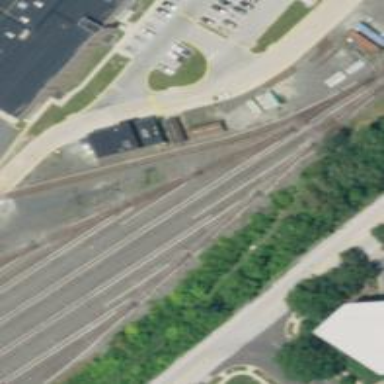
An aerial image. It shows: Electrified rail in service yard.